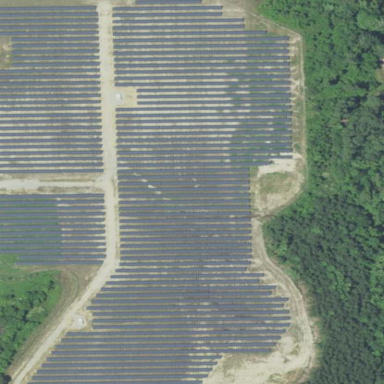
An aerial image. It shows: Solar photovoltaic power plant surrounded by fence.